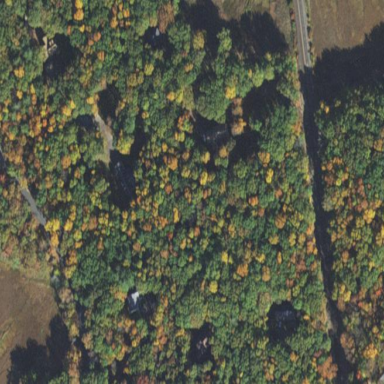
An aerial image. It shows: Mixed woodland area with variety of trees.